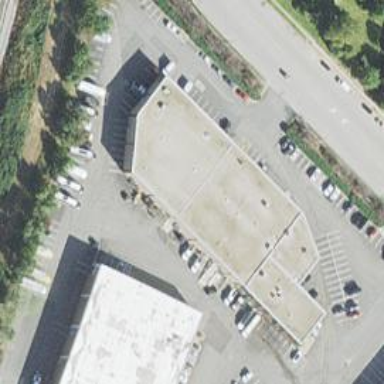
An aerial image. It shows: Retail building.